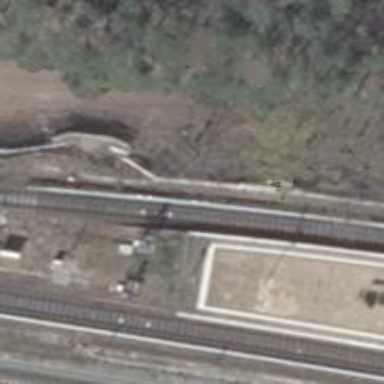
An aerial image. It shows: Railway signal.